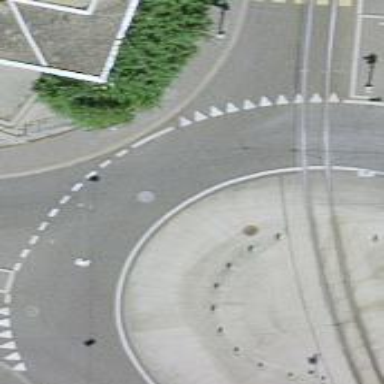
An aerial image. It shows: Secondary road with asphalt surface leading to roundabout. There is separate sidewalk along the road.